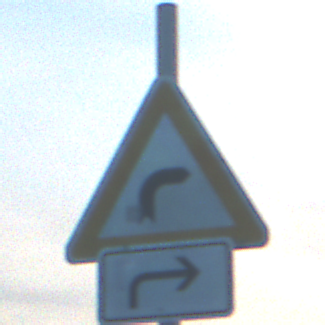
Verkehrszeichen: KurveRechts
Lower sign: RichtungsangabeDurchPfeile5
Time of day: SunriseSunset
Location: Outdoor (Nature)
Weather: PartlyCloudy
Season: NotSpecified
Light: Natural